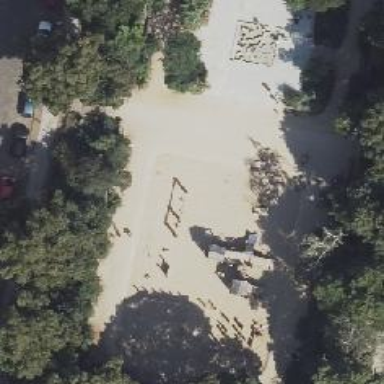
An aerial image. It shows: Playground with various play structures.